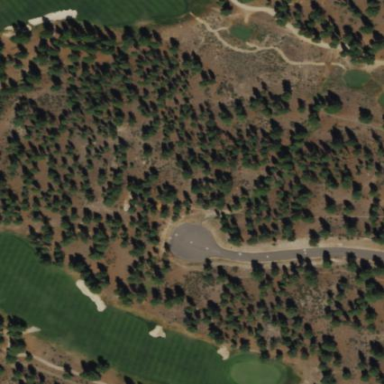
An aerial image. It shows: Grassy area designated as golf fairway.